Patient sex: F
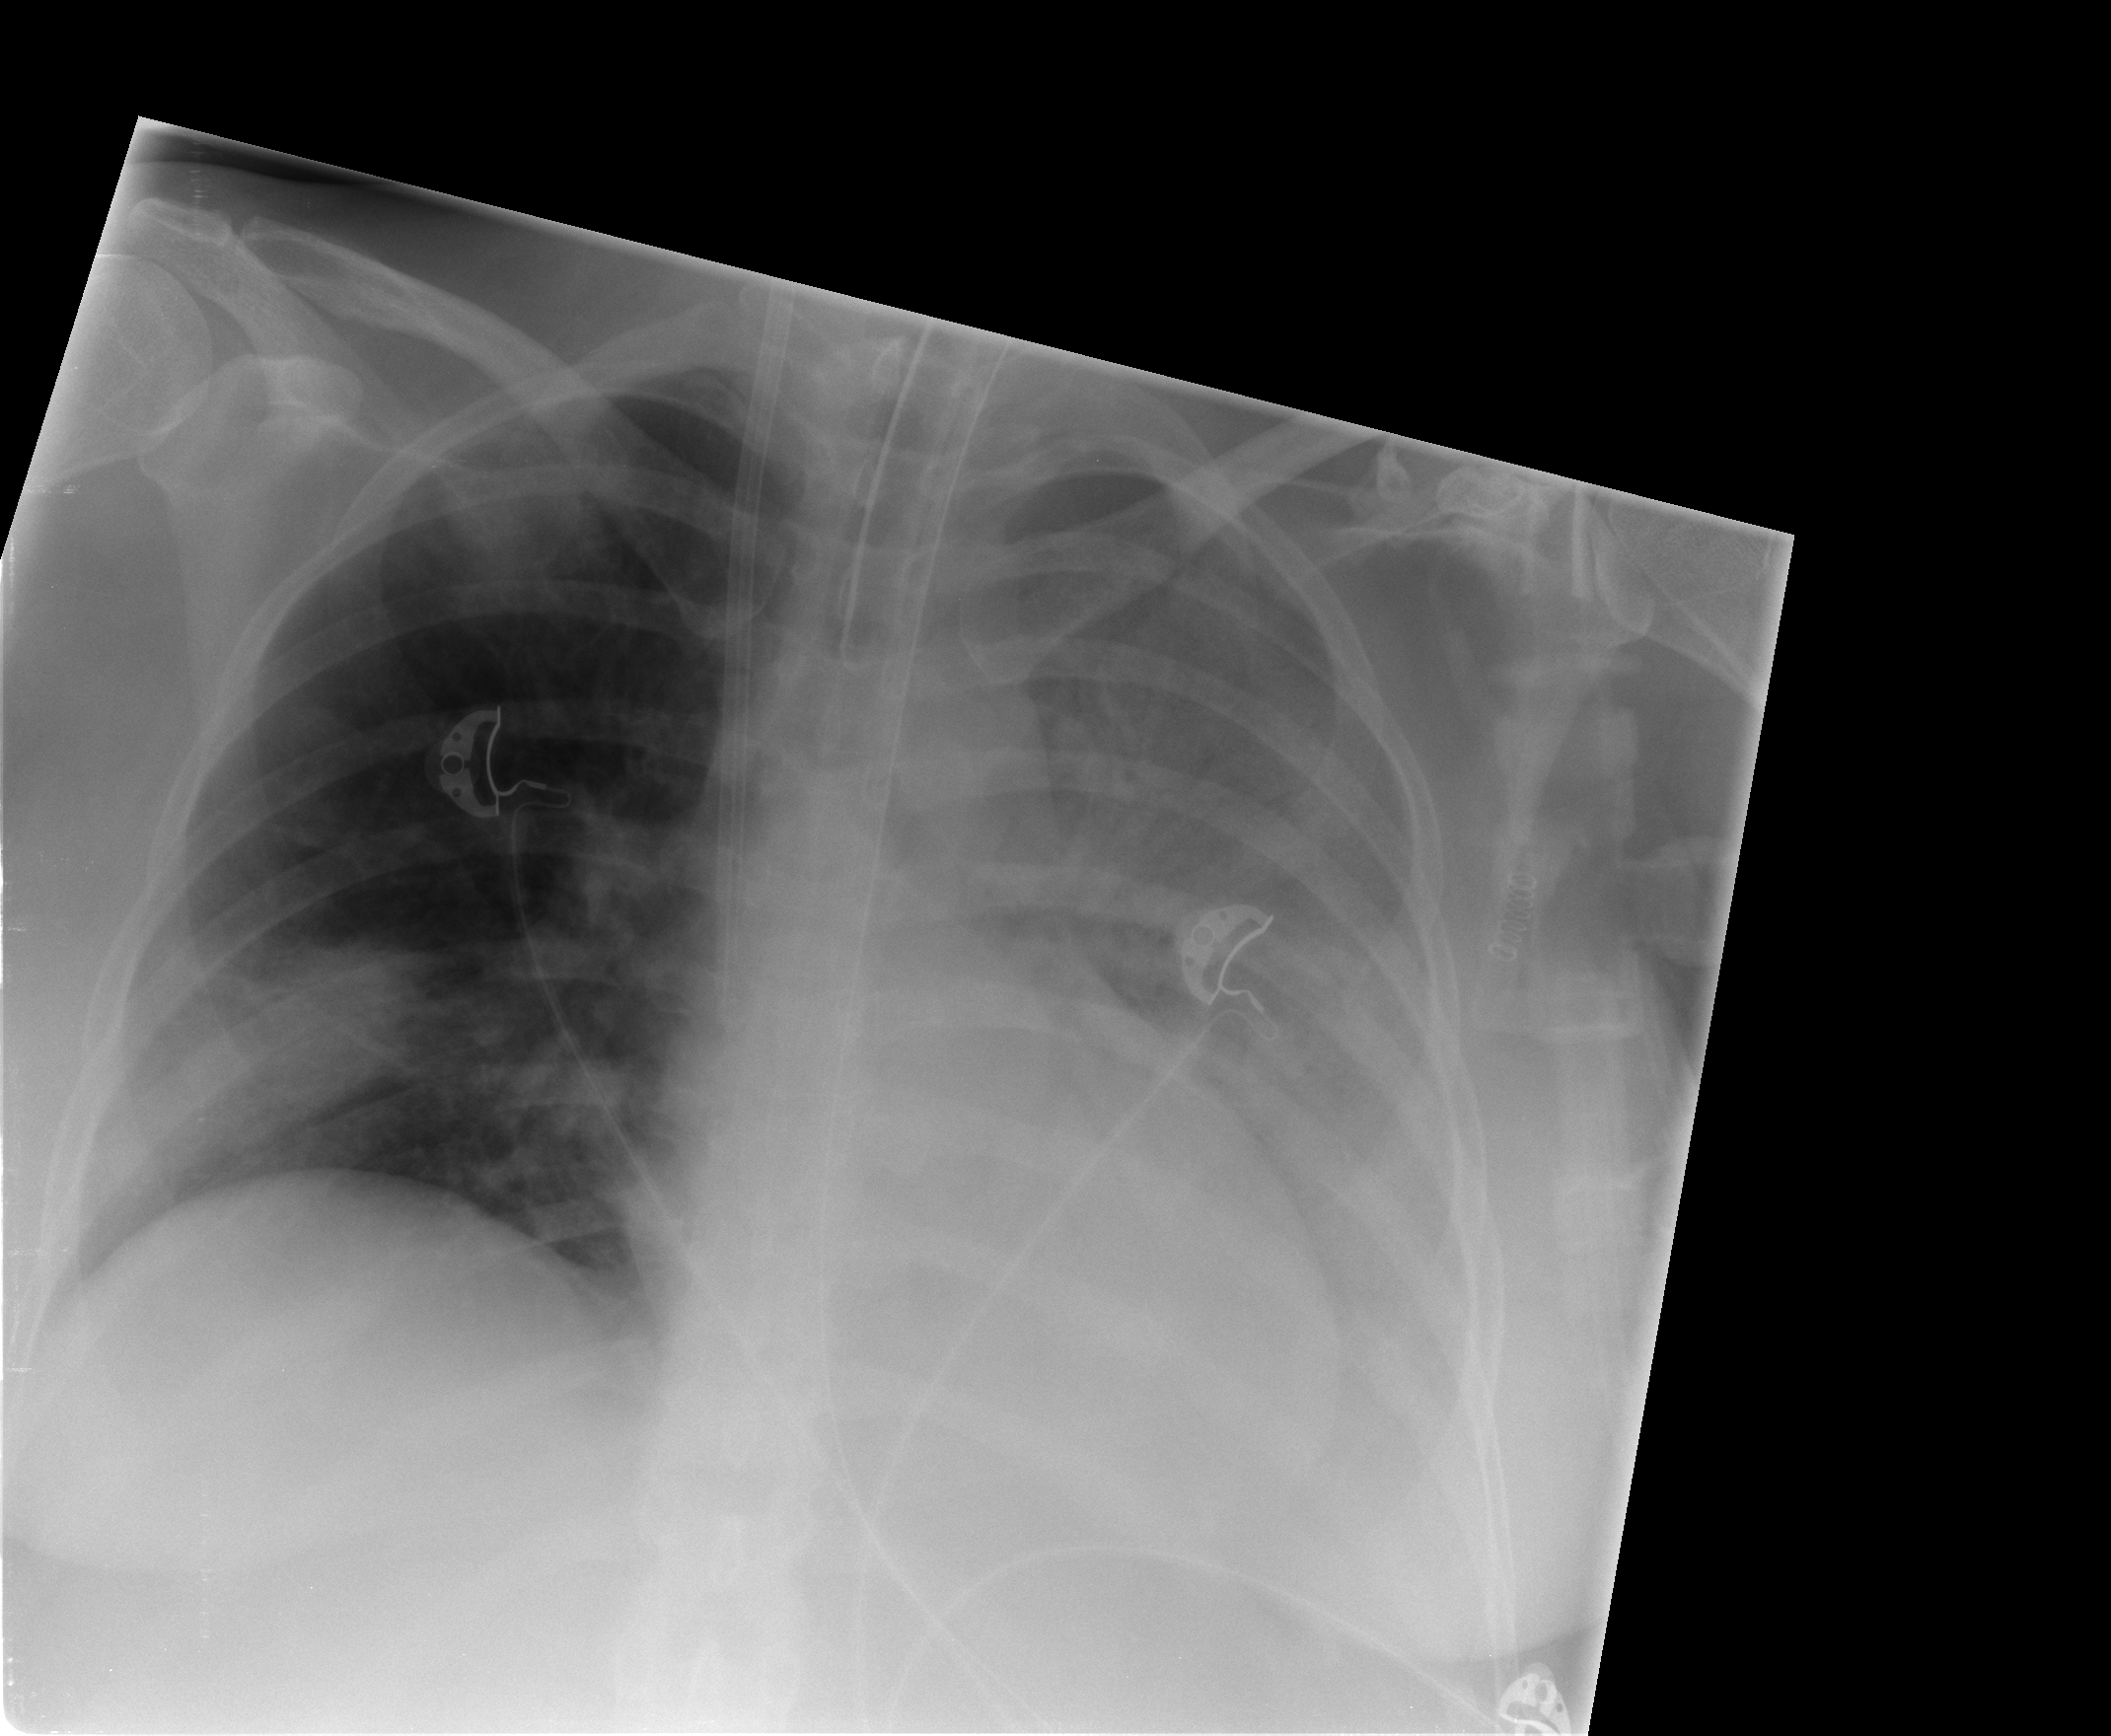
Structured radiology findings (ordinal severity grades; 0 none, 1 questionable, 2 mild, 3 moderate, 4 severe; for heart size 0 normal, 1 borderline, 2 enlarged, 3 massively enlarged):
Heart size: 0
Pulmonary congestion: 0
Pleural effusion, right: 0
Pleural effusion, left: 2
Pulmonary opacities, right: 2
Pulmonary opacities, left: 4
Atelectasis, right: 2
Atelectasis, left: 4